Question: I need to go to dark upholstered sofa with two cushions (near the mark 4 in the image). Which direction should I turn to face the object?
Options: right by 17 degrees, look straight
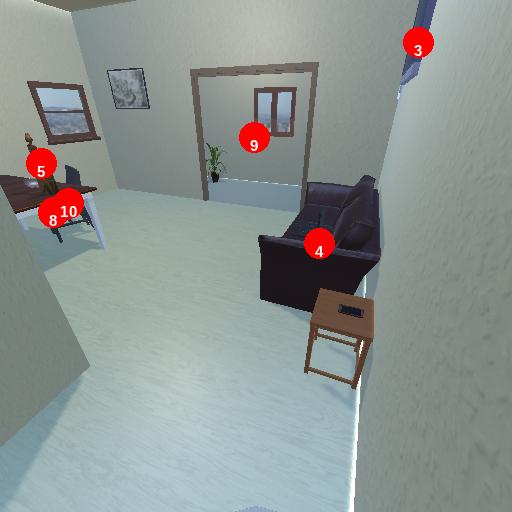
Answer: right by 17 degrees